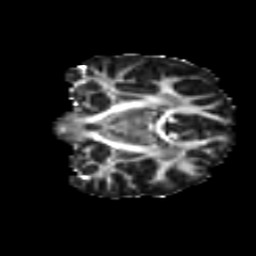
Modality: FA
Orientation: coronal
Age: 14
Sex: female
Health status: ill
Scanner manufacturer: ge
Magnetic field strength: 3 T
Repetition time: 6.752 s
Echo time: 0.079 s